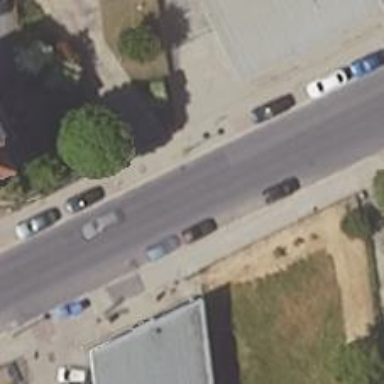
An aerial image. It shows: Residential road with asphalt surface and sidewalks on both sides.